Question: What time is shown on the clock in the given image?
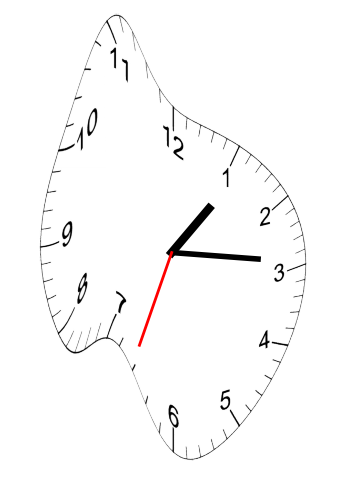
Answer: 01:14:33